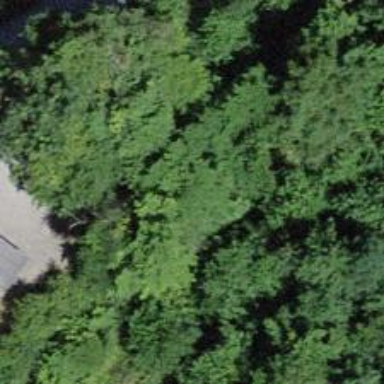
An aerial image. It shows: Path leading to bridge.